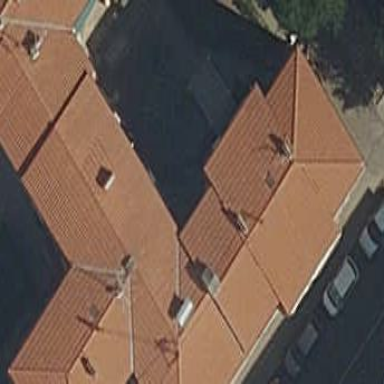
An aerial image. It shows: Hipped-roof building with apartments.